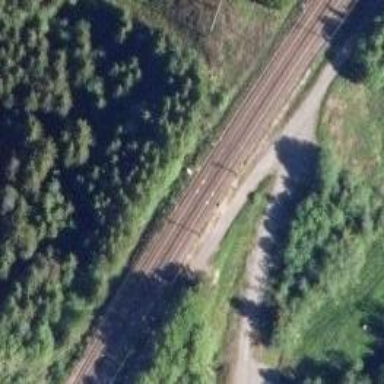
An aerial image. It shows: Path with grade 5 track type.